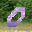
Label: 0